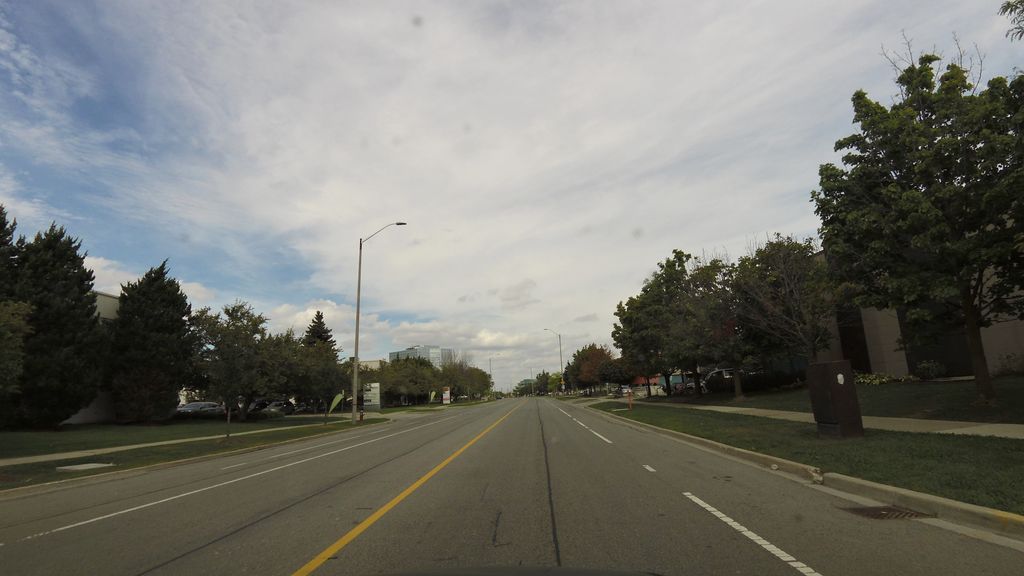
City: toronto